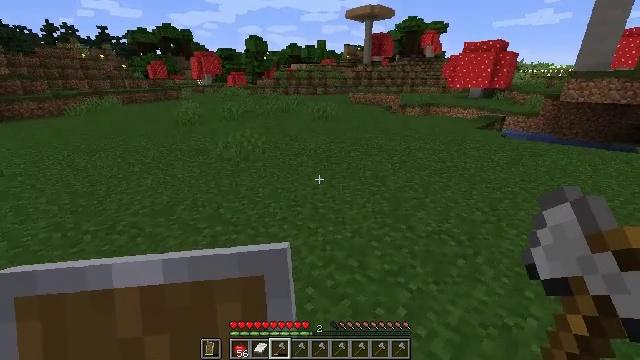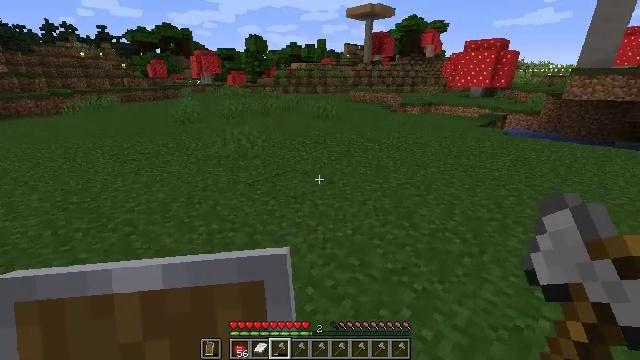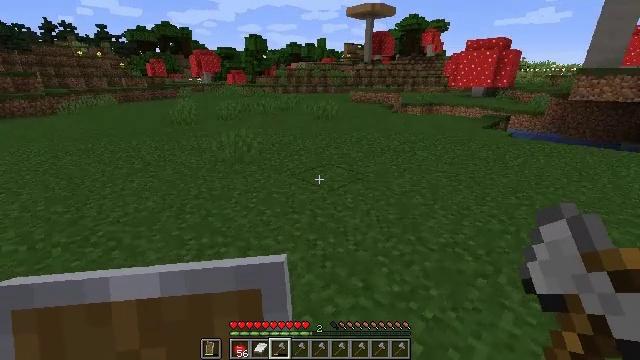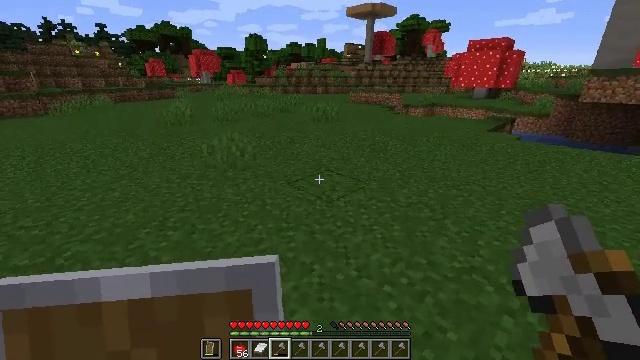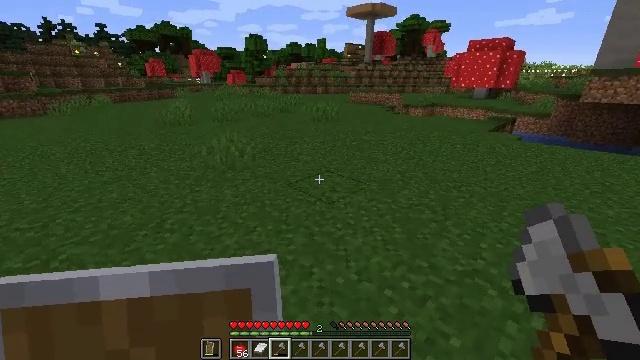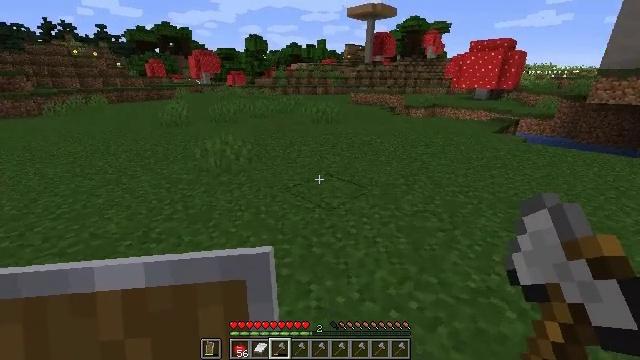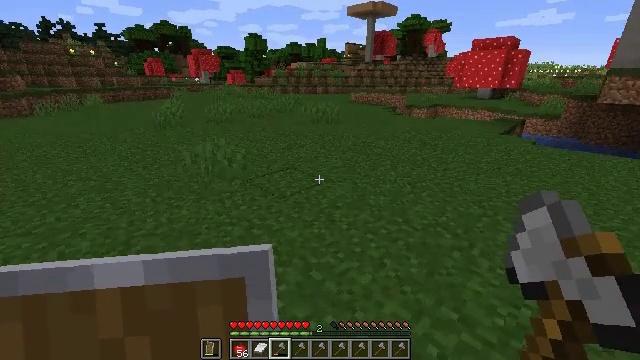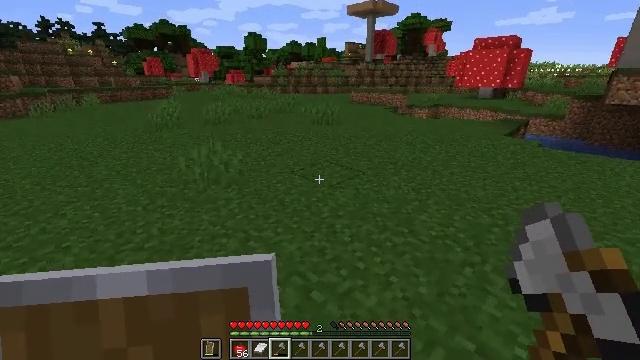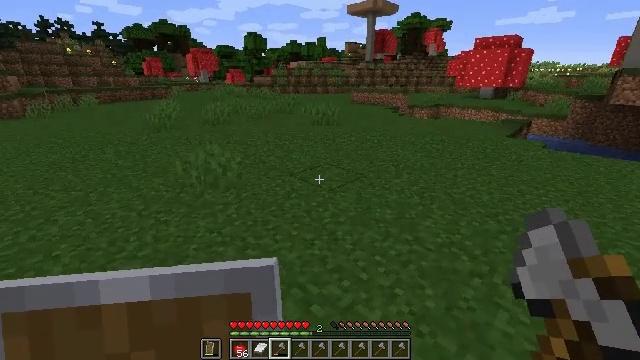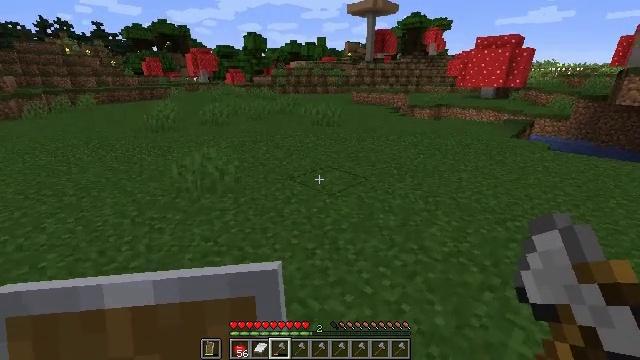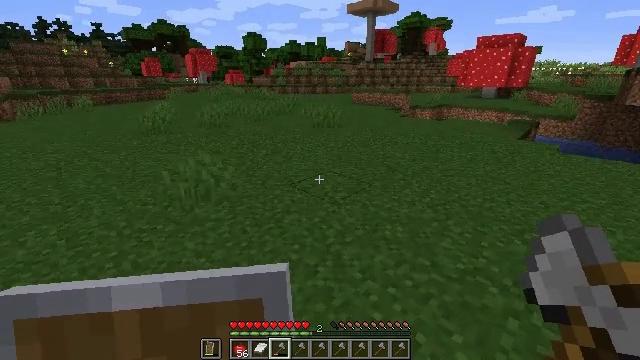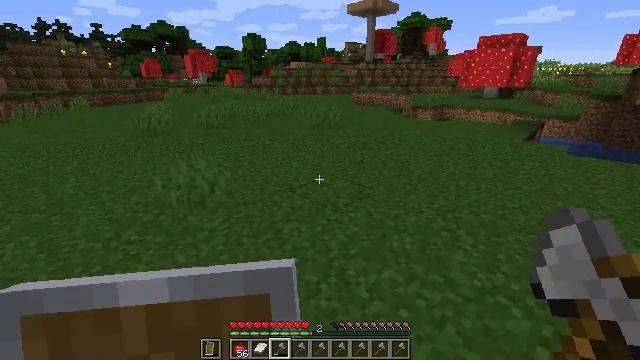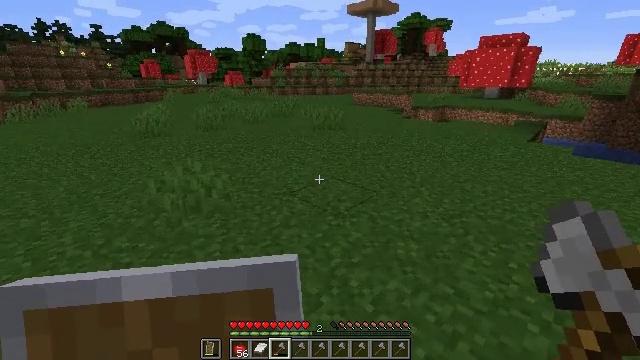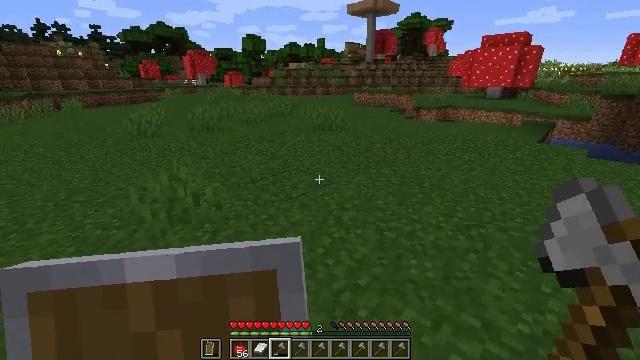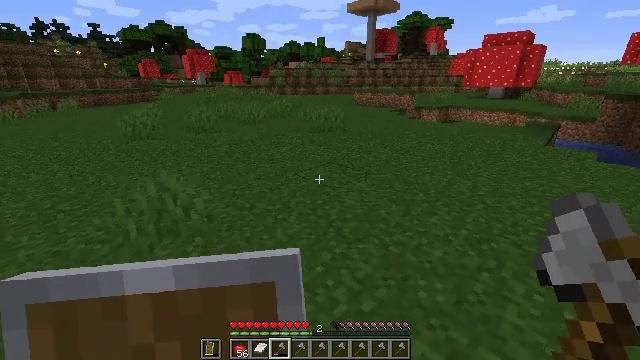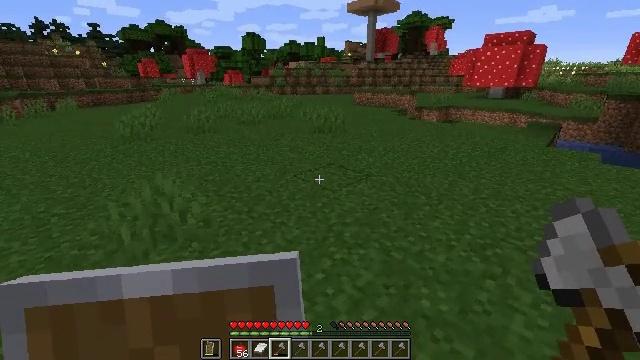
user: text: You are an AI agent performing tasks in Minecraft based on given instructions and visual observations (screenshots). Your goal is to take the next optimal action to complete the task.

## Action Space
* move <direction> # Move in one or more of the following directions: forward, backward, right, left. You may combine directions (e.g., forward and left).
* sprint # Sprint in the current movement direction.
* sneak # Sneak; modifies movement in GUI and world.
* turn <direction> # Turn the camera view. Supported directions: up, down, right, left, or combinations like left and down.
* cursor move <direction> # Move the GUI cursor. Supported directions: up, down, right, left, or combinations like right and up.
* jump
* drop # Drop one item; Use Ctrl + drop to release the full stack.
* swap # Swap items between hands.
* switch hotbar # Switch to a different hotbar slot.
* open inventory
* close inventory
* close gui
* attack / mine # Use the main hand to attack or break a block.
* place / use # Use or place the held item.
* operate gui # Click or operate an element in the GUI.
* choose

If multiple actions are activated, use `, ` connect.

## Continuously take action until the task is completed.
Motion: motion action
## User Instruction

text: Collect dark oak log for building.
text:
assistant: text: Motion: move forward
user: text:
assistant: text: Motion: move forward
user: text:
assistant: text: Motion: move forward
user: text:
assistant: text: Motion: move forward
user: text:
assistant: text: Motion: move forward
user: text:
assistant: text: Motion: move forward
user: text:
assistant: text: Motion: move forward
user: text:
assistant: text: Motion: move forward
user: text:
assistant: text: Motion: move forward
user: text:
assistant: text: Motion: move forward
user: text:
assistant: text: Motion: move forward
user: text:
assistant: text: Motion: move forward
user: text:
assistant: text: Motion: move forward
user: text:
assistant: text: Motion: move forward
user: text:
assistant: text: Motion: move forward
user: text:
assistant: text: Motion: move forward
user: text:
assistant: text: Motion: move forward
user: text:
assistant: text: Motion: move forward
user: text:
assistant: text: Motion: move forward
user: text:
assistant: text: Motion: move forward
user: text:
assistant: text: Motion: move forward
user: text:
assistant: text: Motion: move forward
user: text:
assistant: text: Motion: move forward
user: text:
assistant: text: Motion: move forward
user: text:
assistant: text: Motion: move forward
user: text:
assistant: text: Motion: move forward
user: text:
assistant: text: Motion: move forward
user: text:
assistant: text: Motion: move forward
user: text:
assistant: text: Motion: move forward
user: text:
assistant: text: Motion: move forward